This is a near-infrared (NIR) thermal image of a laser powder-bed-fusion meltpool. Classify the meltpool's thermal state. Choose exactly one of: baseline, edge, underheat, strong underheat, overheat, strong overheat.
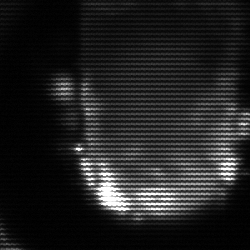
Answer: baseline